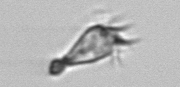
Label: Paratontonia_gracillima